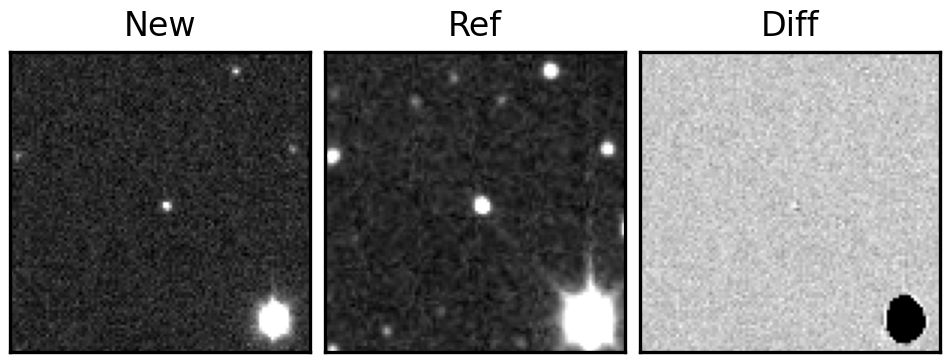
Label: bogus